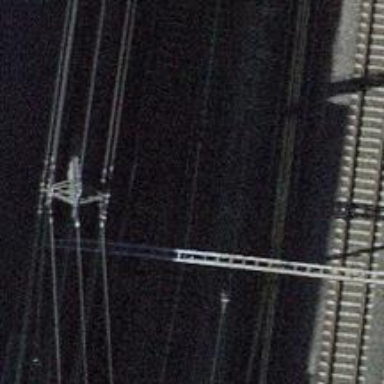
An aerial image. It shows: Single railway track with electrified contact line.